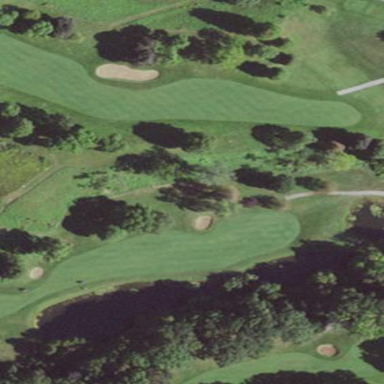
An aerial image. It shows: Rough grassy area used for golf.